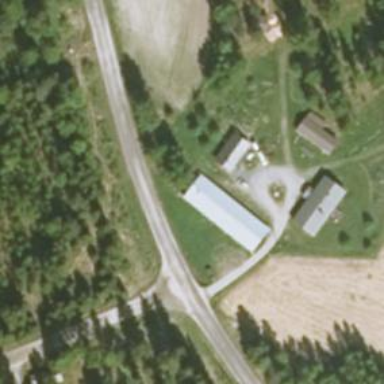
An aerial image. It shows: Shelter building.